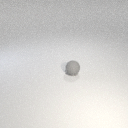
small gray rubber sphere